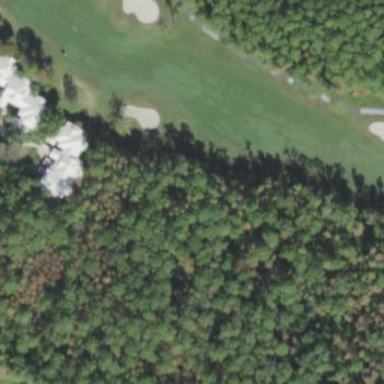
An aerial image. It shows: Grassy area designated as golf fairway.